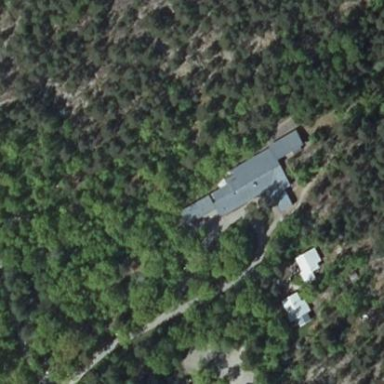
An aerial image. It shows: Community centre building.